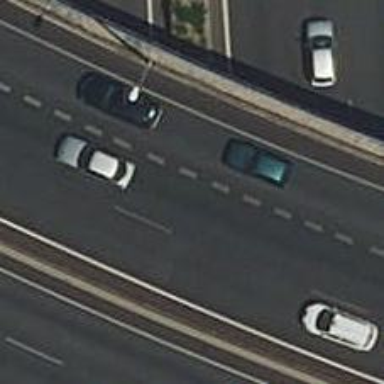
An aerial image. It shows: Motorway bridge with asphalt surface.